Interaction volume radius: 5 \u00c5
Interaction volume height: 20 \u00c5
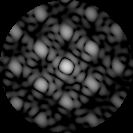
Disorder parameter: 0.2489